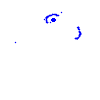
Particle: kaon